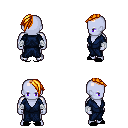
a pixel art fantasy rpg character, male body template, dark elf, purple skin, blue robe, magenta pants, light blonde long mohawk hairstyle, white cloth bandages, black slippers, four views (front, back, left, right), 2x2 character sprite sheet, small pixel art, hard edges, no anti-aliasing